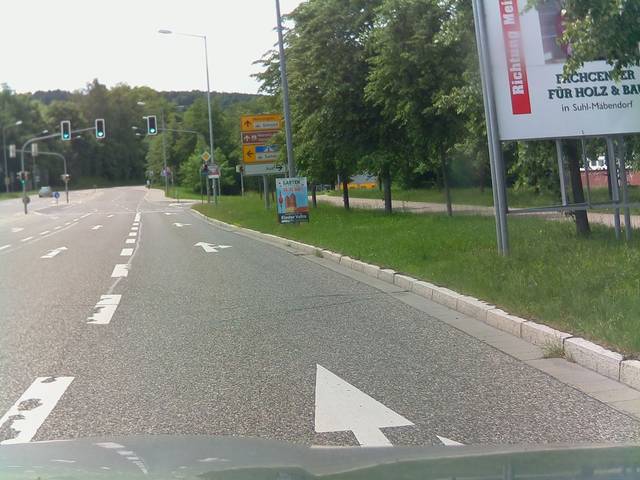
Region: Germany
Coordinates: 50.603, 10.675